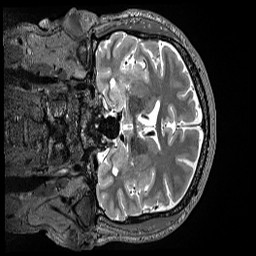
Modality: T2w
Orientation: coronal
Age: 46
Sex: male
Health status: ill
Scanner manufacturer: siemens
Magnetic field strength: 3 T
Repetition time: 3.2 s
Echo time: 0.564 s